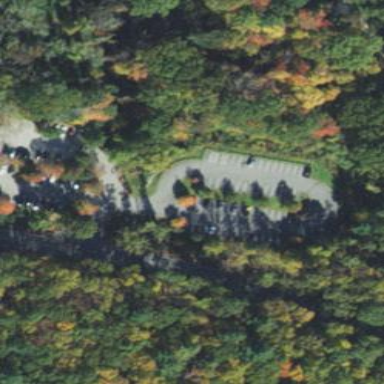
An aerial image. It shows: Parking area with asphalt surface.